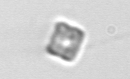
Label: Bacillariophyceae_morphotype1